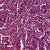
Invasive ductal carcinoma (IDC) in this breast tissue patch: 1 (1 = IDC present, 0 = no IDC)